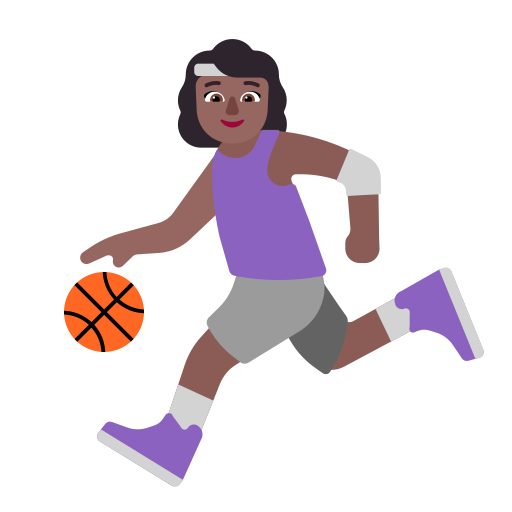
woman bouncing ball flat  dark